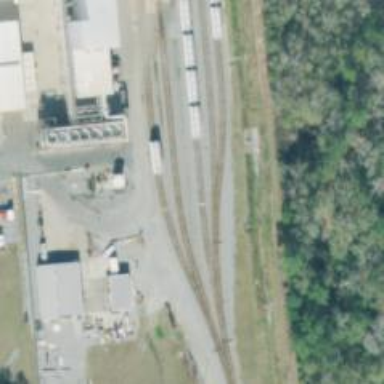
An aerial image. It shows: Railway spur service.